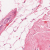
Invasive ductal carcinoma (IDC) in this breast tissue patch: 0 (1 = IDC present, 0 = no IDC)